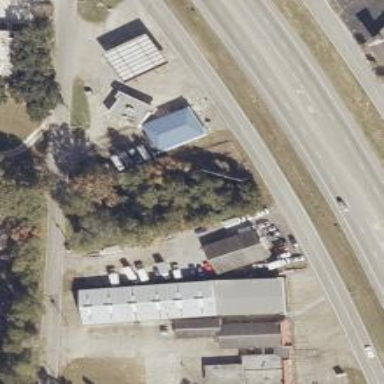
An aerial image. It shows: Car rental facility.